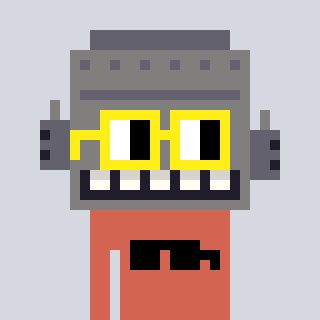
a pixel art character with square yellow glasses, a robot-shaped head and a peachy-colored body on a cool background